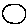
Label: circle